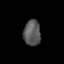
Tissue: lung
Cell type: Epithelial cells
Senescence score: 0.241
Nuclear area (px): 424
Mean DAPI intensity: 88.526